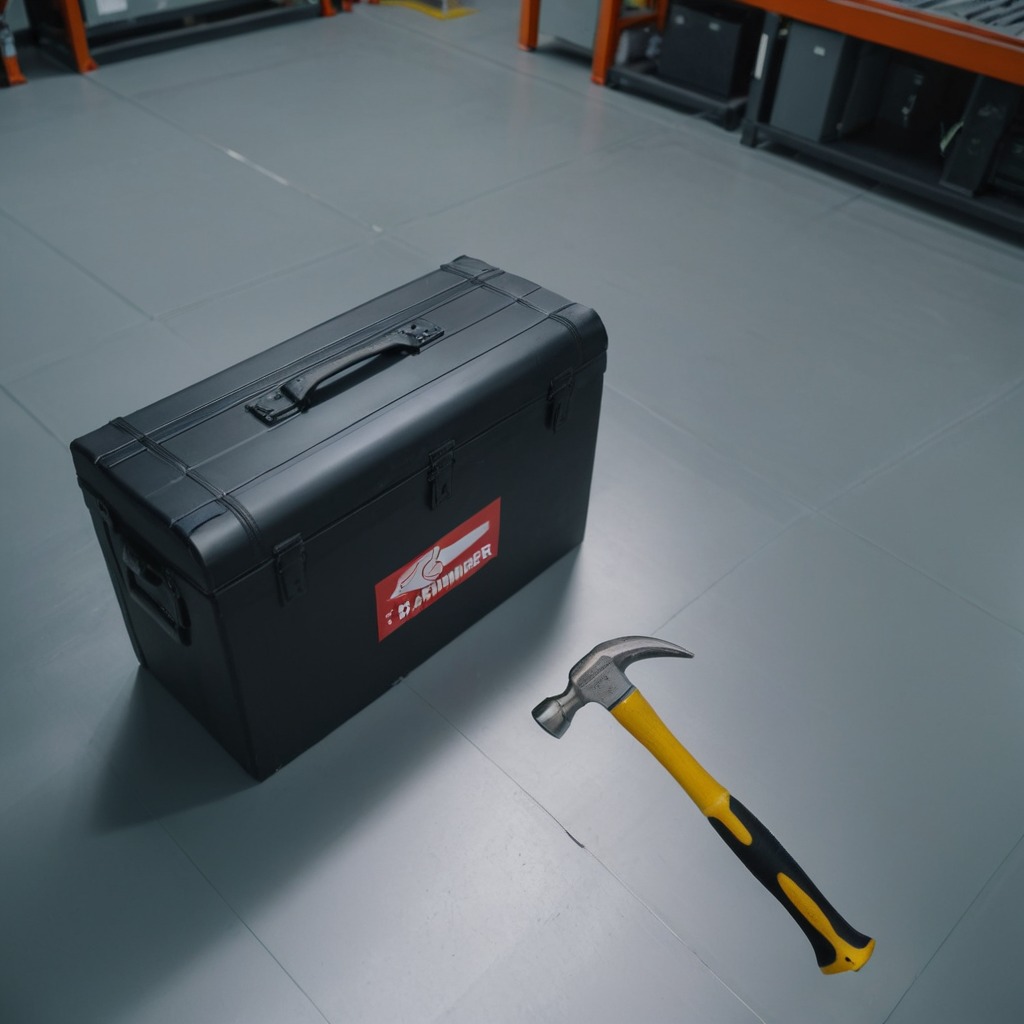
A hammer is lying on a toolbox surface in an airplane hangar workshop 8K.